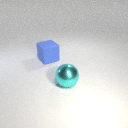
large blue rubber cube behind large cyan metal sphere